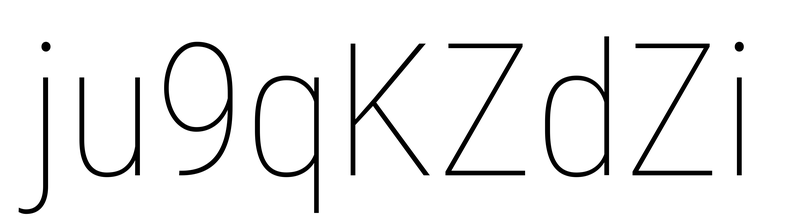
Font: Roboto_Condensed_Thin